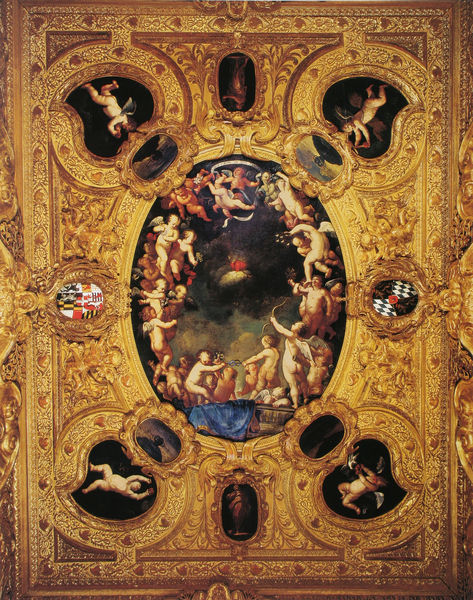
Titel: Herzkabinett der Kurfürstin Henriette Adelaide, geschnitzte und vergoldete Decke mit Gemälden
Künstler: Caspar d. Ä. (Malerei) Amort
Standort: München
Institution: Residenz
Schlagwörter: akt, blau, dunkel, feuer, flügel, gemälde, himmel, mann, nackt, weiß, wolken, baden, frauen, gelb, menschen, mädchen, ocker, braun, bunt, frankreich, frau, holz, männer, rücken, schwarz, blüten, rot, schloss, tuch, wolke, beige, ornament, schleife, tanz, jung, wand, barock, mensch, rahmen, bild, spiegel, öl, felder, kirche, gold, decke, kind, musik, tanzen, renaissance, rokoko, kinder, kreis, oval, engel, engelchen, putte, putto, relief, bilder, bogen, fahnen, jungen, baby, rand, dekoration, ornamente, verzierung, stuck, nackte, junge, karos, schild, bayern, rechteck, schweben, babys, schilder, kreise, holzdecke, allegorie, intarsien, schnitzerei, buchdeckel, wappen, naked, leder, zentrum, hochzeit, balu, deckengemälde, deckenspiegel, fresko, flaggen, golden, gülden, reigen, amor, putten, putti, szenen, pfeil, geburt, schar, lebensweg, deckenmalerei, blauweiß, ceiling, geschenke, nakte, deckenfresko, emaille, bildfelder, holzschnitzerei, wappenschild, golddecke, himmelsreigen, potto, puttentanz, rich, ridiculous, wappenfeld, wasteful, puti, kirchenbild, putt, weißblau